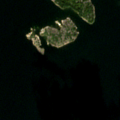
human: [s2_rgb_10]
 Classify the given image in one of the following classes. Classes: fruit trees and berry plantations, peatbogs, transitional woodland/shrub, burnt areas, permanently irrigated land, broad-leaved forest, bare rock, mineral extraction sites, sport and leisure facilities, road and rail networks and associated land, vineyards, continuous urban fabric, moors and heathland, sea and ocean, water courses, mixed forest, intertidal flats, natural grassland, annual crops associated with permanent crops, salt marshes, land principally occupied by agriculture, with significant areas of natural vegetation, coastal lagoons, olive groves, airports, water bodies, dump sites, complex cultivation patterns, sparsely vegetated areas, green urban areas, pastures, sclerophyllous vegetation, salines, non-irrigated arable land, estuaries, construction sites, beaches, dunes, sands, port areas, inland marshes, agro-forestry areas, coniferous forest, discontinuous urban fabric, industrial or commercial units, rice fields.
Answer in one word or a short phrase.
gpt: bare rock, sea and ocean